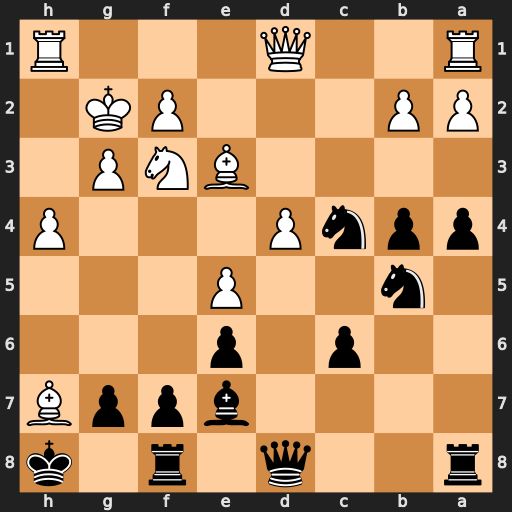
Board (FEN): r2q1r1k/4bppB/2p1p3/1n2P3/ppnP3P/4BNP1/PP3PK1/R2Q3R
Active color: b
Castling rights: -
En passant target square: -
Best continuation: Nxe3+ fxe3 Kxh7 Ng5+ Kh6